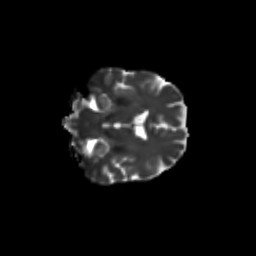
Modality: T2w
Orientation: coronal
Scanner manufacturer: siemens
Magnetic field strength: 3 T
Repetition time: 9.2 s
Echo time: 0.084 s